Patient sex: F
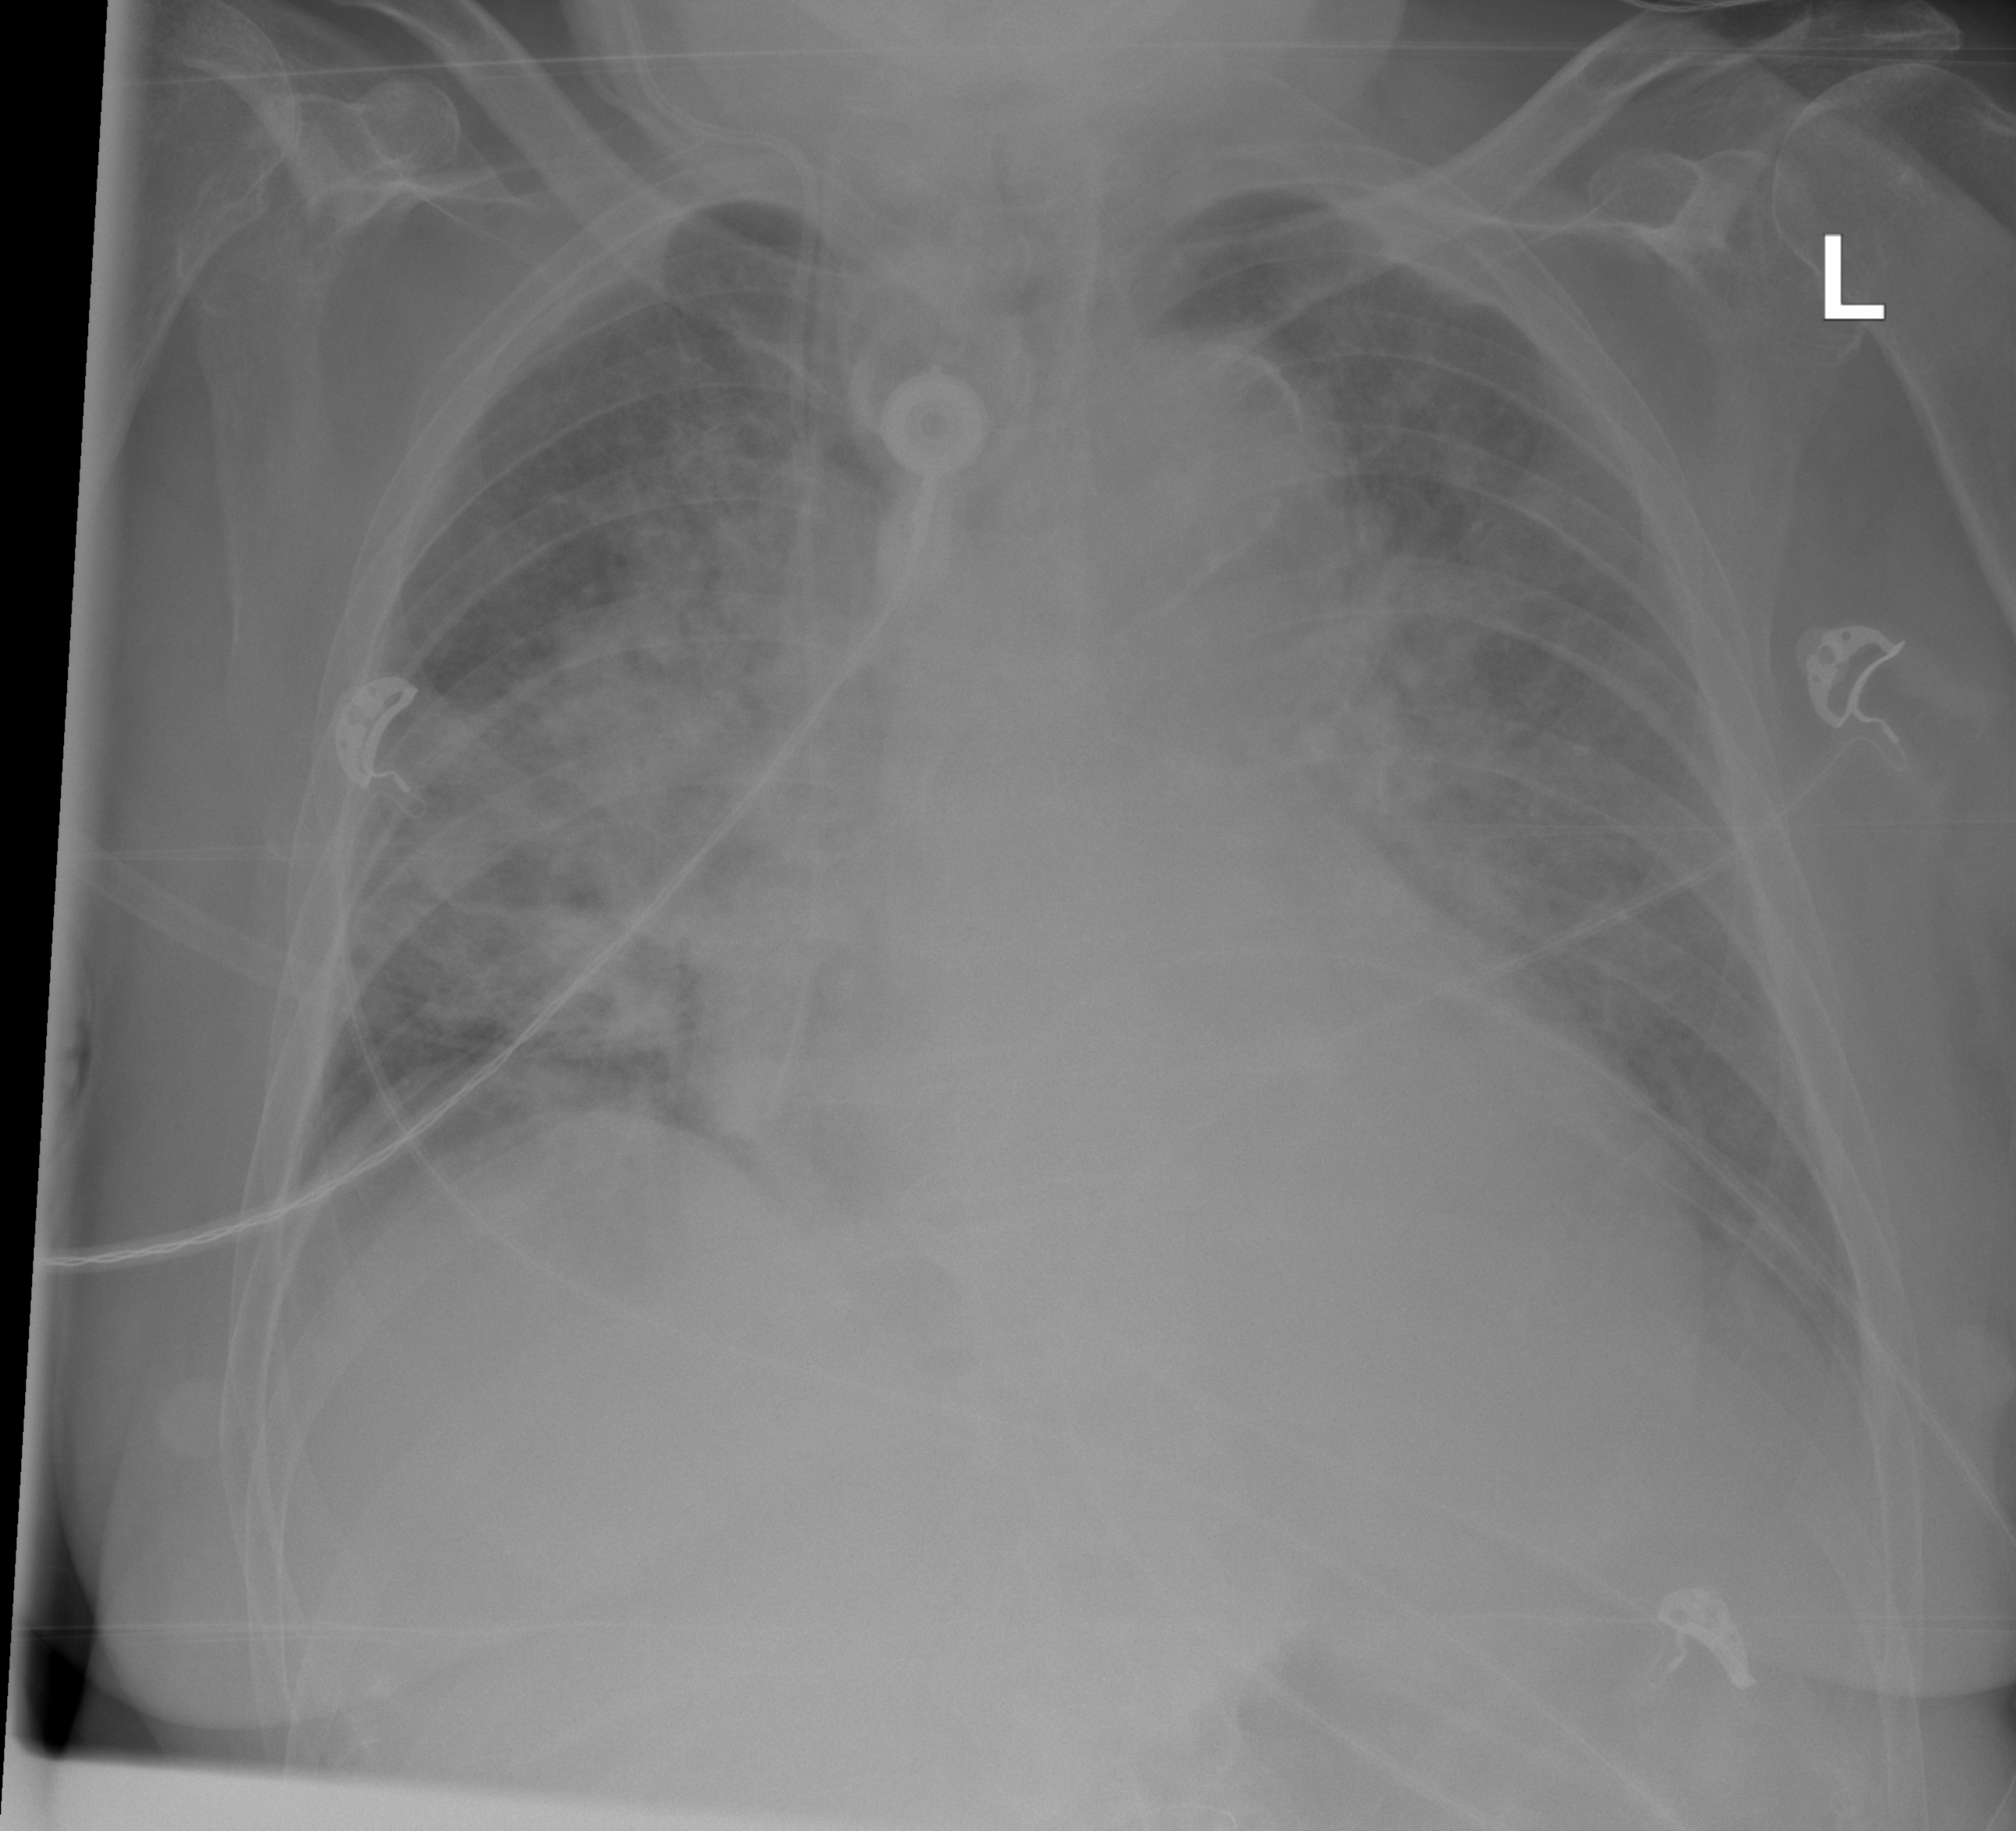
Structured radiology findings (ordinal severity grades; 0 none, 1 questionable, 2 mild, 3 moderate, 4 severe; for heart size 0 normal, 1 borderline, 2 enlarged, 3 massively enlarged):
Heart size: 2
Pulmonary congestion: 2
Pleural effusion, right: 0
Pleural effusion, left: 2
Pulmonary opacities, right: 3
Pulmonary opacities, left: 2
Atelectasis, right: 2
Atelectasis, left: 2